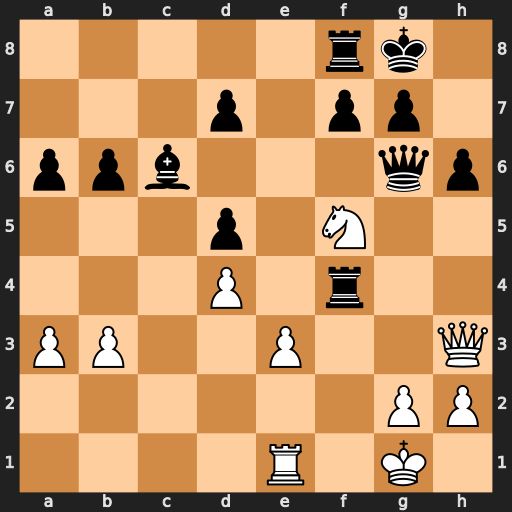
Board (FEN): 5rk1/3p1pp1/ppb3qp/3p1N2/3P1r2/PP2P2Q/6PP/4R1K1
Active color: w
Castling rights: -
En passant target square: -
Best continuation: Ne7+ Kh7 Nxg6 fxg6 exf4